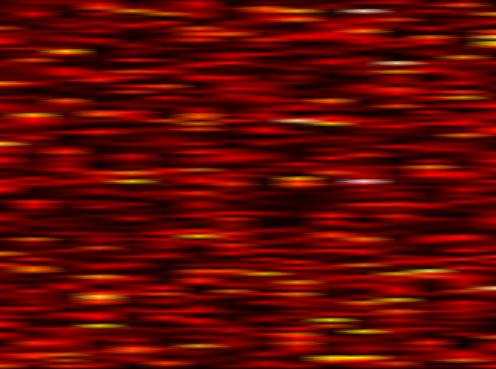
Label: UFMC